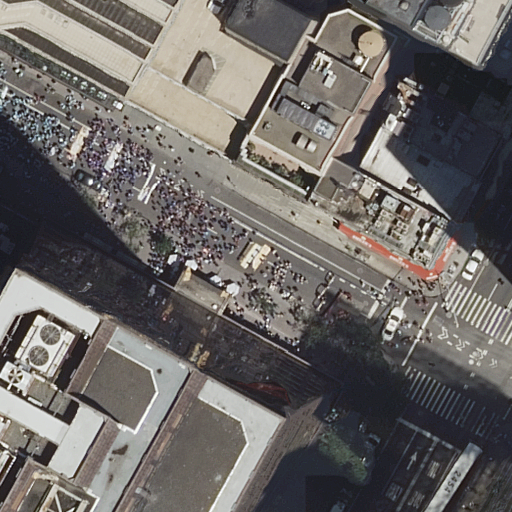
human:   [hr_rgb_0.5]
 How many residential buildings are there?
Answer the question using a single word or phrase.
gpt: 9

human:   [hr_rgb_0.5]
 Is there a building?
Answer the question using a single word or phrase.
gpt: yes

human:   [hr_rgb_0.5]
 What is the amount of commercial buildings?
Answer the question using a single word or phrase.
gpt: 1

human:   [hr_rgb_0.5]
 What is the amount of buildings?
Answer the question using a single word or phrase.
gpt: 10

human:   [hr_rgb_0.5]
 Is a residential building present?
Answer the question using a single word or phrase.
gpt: yes

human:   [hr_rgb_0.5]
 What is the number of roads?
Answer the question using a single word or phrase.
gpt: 4

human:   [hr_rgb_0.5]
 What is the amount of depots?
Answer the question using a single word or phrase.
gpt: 0

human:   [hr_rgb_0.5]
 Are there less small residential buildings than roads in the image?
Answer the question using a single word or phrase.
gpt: yes

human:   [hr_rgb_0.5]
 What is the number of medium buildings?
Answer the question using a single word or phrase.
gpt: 5

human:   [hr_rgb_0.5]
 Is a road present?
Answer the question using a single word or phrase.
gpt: yes

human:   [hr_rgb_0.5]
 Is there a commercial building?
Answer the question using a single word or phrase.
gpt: yes

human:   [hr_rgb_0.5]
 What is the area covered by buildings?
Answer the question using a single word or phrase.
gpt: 5243m2

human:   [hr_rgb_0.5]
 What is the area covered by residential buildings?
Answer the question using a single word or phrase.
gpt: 3028m2

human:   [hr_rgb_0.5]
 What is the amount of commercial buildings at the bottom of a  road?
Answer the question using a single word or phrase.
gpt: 1

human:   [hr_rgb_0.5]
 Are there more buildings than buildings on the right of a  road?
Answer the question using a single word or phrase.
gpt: yes

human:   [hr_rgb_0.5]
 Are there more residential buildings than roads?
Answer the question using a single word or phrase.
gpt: yes

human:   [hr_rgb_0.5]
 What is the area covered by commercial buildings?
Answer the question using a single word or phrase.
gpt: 2214m2

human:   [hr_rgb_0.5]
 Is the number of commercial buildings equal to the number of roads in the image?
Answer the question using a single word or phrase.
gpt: no

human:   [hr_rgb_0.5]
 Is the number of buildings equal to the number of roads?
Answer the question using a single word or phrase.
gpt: no

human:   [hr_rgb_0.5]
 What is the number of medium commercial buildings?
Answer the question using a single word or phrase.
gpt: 0

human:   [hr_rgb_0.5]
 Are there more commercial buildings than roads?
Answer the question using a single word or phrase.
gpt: no

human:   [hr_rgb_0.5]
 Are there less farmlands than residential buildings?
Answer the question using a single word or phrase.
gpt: yes

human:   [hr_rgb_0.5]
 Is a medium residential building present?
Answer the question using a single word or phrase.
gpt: yes

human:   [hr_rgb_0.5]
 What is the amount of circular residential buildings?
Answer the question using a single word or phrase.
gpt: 0

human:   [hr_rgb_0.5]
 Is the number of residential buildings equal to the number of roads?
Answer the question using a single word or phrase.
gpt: no

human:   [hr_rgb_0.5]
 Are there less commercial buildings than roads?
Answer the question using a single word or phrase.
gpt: yes

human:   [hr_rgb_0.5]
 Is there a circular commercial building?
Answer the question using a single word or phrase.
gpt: no

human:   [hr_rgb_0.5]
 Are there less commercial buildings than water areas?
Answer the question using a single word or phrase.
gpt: no

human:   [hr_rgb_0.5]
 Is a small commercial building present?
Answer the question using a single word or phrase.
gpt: no

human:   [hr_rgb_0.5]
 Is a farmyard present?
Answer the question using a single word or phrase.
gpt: no

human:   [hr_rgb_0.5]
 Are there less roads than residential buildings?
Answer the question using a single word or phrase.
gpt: yes

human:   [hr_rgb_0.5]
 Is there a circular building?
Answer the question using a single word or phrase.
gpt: no

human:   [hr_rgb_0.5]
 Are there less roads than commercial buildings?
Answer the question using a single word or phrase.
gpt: no

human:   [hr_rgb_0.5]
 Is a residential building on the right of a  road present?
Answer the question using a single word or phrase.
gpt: yes

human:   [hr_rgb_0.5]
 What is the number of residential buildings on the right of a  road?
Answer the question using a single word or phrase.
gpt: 7

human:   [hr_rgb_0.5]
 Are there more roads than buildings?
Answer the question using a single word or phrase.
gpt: no

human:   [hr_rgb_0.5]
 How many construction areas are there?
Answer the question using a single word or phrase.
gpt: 0

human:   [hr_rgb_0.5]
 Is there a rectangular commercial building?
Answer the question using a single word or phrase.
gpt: yes

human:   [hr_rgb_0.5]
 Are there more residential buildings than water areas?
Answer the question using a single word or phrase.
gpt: yes

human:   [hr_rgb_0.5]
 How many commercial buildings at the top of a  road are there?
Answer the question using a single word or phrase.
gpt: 0

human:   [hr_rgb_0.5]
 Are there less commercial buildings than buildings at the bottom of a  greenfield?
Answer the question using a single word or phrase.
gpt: no

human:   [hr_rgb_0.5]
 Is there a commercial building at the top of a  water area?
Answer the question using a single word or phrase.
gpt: no

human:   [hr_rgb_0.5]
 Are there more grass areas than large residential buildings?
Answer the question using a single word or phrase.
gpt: no

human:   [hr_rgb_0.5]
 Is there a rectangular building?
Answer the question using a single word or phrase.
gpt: yes

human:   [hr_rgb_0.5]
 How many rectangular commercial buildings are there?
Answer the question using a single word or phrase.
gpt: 1

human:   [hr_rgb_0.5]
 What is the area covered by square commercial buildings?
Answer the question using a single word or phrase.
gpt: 0m2

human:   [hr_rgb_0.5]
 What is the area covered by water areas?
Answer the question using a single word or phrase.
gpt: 0m2

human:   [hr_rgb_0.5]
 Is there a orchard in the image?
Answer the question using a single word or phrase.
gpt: no

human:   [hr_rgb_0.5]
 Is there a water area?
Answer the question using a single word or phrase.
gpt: no

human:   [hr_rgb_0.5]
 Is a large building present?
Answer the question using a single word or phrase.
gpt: yes

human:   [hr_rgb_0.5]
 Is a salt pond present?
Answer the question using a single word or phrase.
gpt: no

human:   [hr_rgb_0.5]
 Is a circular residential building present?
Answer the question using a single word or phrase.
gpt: no

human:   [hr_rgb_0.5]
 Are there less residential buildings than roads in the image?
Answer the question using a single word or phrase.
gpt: no

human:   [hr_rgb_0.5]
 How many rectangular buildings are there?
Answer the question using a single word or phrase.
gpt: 5

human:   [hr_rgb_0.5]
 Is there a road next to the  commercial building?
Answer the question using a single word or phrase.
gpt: yes

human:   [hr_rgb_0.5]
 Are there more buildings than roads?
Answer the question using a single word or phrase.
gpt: yes

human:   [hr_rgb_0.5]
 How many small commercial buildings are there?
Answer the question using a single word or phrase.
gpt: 0

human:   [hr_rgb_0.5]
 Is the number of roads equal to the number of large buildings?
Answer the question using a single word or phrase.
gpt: yes

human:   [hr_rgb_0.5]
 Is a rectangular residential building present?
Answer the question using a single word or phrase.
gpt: yes

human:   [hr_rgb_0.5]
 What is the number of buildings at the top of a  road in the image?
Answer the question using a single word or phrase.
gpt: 8

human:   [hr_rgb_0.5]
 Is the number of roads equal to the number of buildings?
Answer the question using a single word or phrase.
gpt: no

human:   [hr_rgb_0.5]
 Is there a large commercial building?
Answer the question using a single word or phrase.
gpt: yes

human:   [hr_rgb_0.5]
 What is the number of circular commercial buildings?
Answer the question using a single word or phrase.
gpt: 0

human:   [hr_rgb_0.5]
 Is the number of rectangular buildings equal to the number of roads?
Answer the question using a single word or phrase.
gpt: no